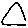
Label: triangle